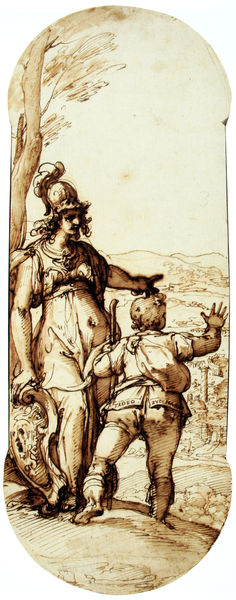
Titel: Pallas Athene zeigt Taddeo die Aussicht auf Rom
Künstler: Federico Zuccari
Standort: Los Angeles
Institution: The J. Paul Getty Museum
Schlagwörter: baum, berg, blätter, feder, gemälde, hand, himmel, laub, mann, landschaft, menschen, stadt, äste, ausschnitt, braun, busen, finger, frau, geste, hut, kleid, rücken, schwarz, säule, weiss, zeichnung, weg, alt, arm, bild, ast, baumstamm, felder, horizont, hügel, stamm, strauch, weite, zweige, busch, büsche, sträucher, land, gewand, kind, mutter, vater, locken, anhöhe, oval, rund, stock, landschft, aussicht, brüste, rückenansicht, zwei, stab, berge, grafik, graphik, hands, hat, people, white, belt, black, dick, dress, face, figures, hair, nose, talking, woman, brown, nabel, bauch, junge, bauchnabel, zeigen, fett, laviert, schild, tusche, ruine, antike, knabe, abschied, druck, schraffur, lithografie, schwert, soldat, helm, stiefel, beutel, allegorie, mythologie, göttin, rom, wappen, feather, zeichnen, lanschaft, roman, sky, tree, wanderer, amazone, mythologisch, rinde, wams, krieger, head, hill, hills, landscape, mountains, nature, antikisierend, armor, boy, child, eyes, feet, helmet, auskunft, bushes, path, helmbusch, drawing, paper, rucksack, black and white, mars, chin, mother, mouth, etching, sketch, walking, athene, rötel, verlaufen, sohn, curls, wanderung, lavierung, artemis, athena, bäuerlich, outside, federzeichnung, city, waving, winken, king, arms, leaves, neck, trunk, rome, ink, buildings, back, butt, foot, schuld, crest, motion, cloth, branches, fingers, breasts, goddess, shield, warrior, travel, pointing, verblasst, tan, gesture, stick, kid, standing, söldner, deutung, belly button, navel, vater und sohn, wegweisen, greece, sepia, gallustinte, juhnge, foliage, scenery, frau diane, curly hair, belly, index, shild, directions, farewell, plume, helmdet, treeä, blackl, good bye